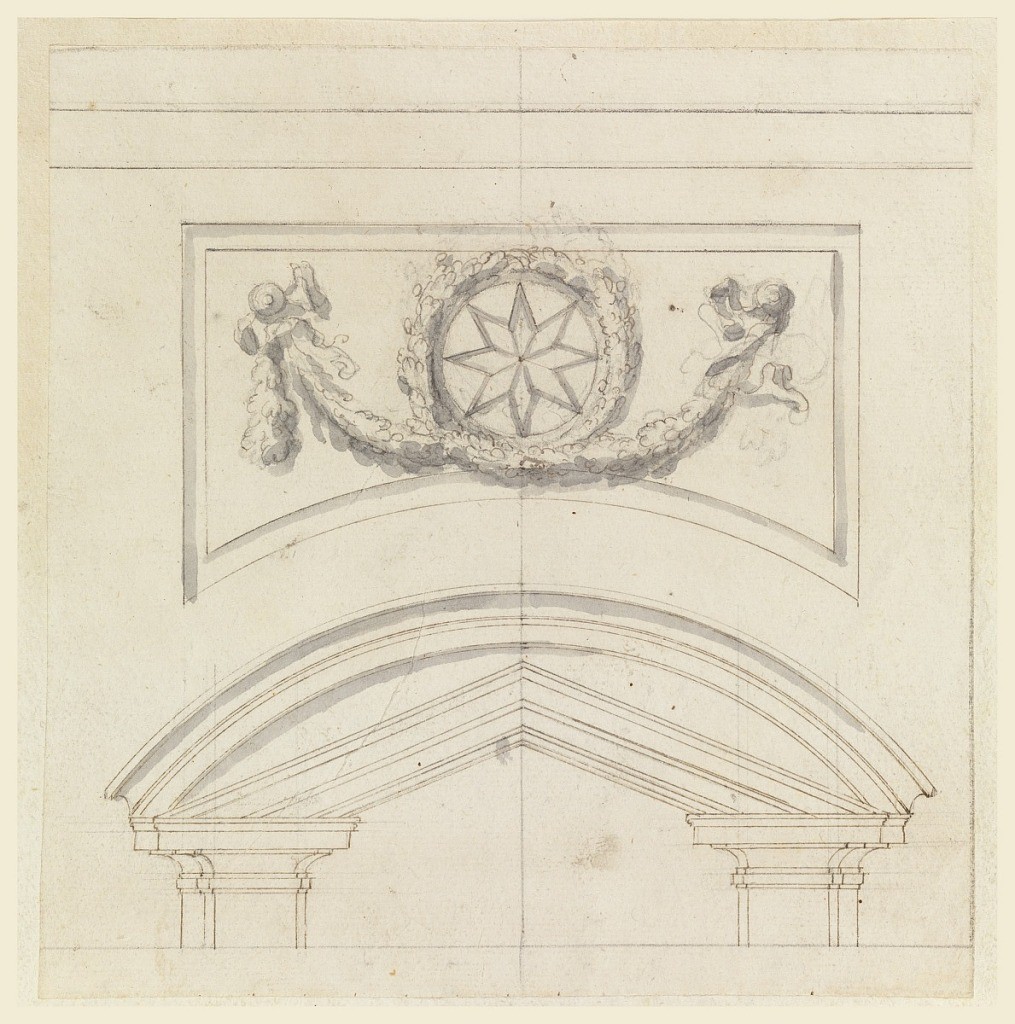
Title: Project for an Overdoor
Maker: Carlo Marchionni, Italian, 1702–1786
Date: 1625–1650
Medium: Pen and black ink, brush and gray watercolor on paper
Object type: Drawing
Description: Detail of the top of an arch with two columns holding it. Above arch is a wreath with a star in the center and two abstract figures holding foilage (possibly angle figures).